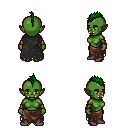
a pixel art fantasy rpg character, female body template, orc, green skin, black tattered cape, robe skirt, green mohawk hairstyle, cloth bracers, maroon shoes, four views (front, back, left, right), 2x2 character sprite sheet, small pixel art, hard edges, no anti-aliasing